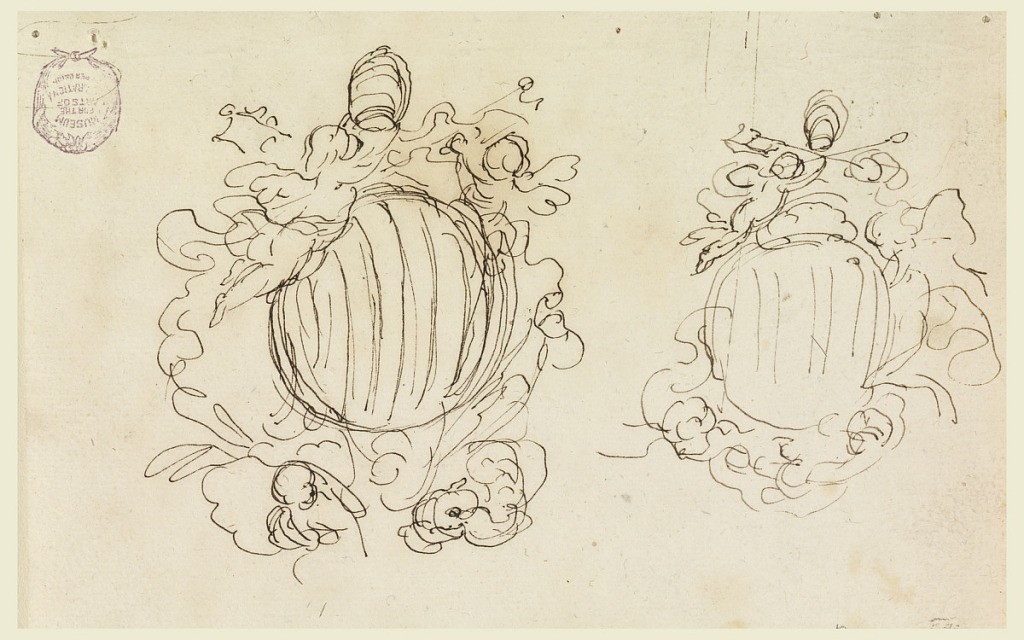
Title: Two sketches for coat of arms of Pope Benedict XIV
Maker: Filippo Marchionni, Italian, 1732–1805
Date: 1740–58
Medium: Pen and ink on paper
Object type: Drawing
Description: Angels support the escutcheons, the keys and the crown.